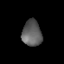
Tissue: lung
Cell type: Myeloid cells
Senescence score: 0.5409
Nuclear area (px): 495
Mean DAPI intensity: 95.125